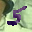
Label: 5